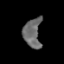
Tissue: lung
Cell type: T cells
Senescence score: 0.2282
Nuclear area (px): 502
Mean DAPI intensity: 105.898